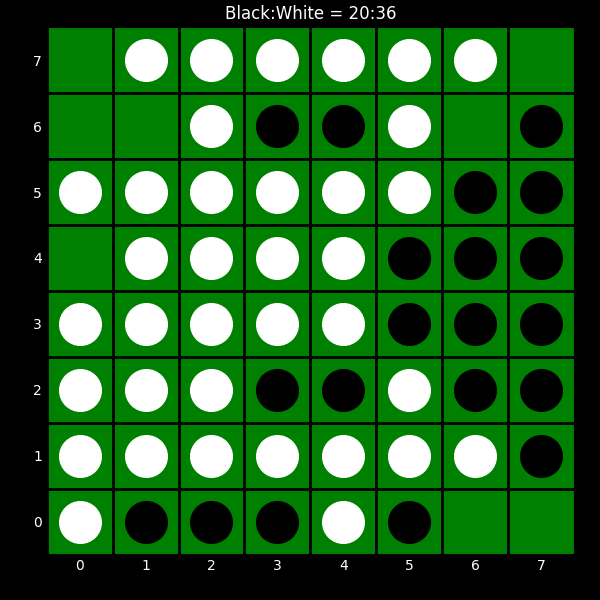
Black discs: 20
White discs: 36